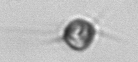
Label: Acanthoica_quattrospina